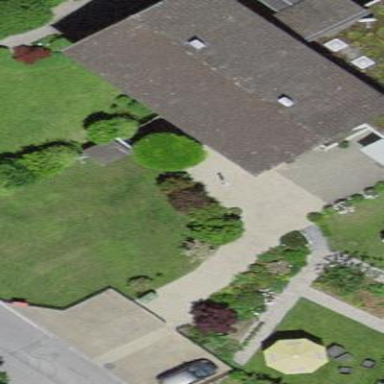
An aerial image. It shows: Terrace building.